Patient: sex M, age 32
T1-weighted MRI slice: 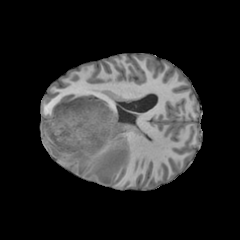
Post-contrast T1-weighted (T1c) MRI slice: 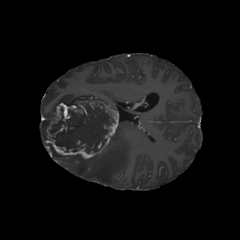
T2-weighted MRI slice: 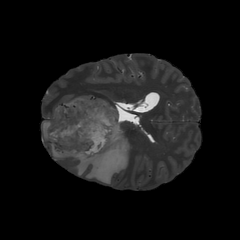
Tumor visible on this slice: yes
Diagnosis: Glioblastoma, IDH-wildtype
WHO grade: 4